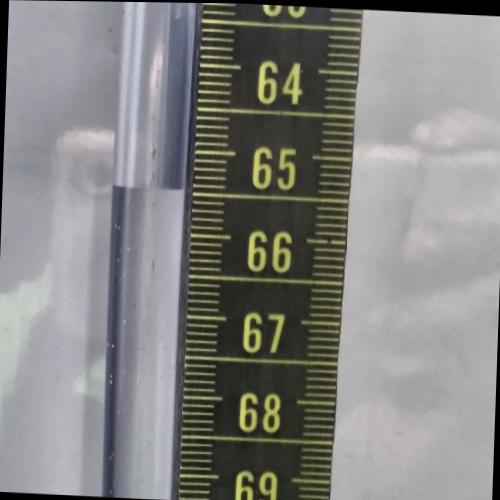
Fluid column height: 65.5 cm